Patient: sex F, age 57
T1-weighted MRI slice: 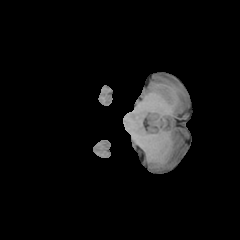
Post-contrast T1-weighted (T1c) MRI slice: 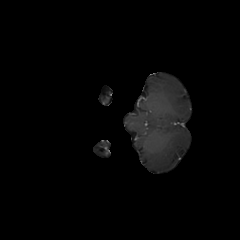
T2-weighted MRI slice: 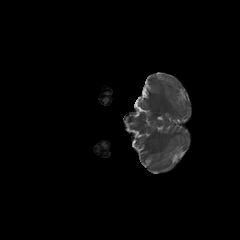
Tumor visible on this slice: no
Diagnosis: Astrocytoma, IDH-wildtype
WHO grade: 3